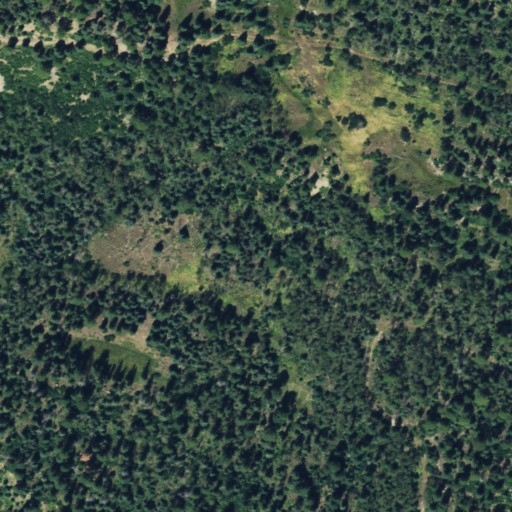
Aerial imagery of depression(s) in Colorado named Devils Hole containing deciduous forest, evergreen forest, shrub, and mixed forest